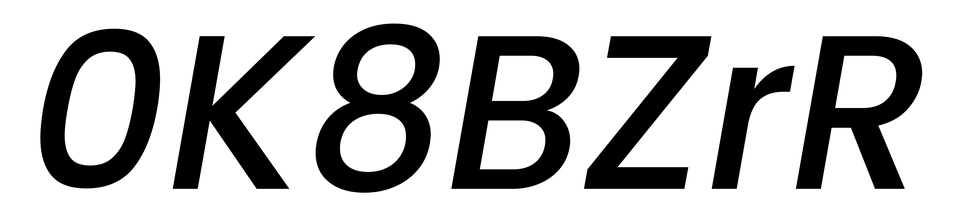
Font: Poppins-MediumItalic